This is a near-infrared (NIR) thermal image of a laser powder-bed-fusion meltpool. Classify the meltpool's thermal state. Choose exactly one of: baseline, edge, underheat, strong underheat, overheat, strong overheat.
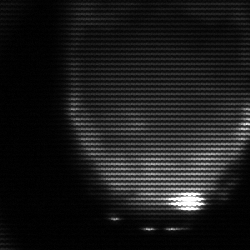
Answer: edge